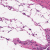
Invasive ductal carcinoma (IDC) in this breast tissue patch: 0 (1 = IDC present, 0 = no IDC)